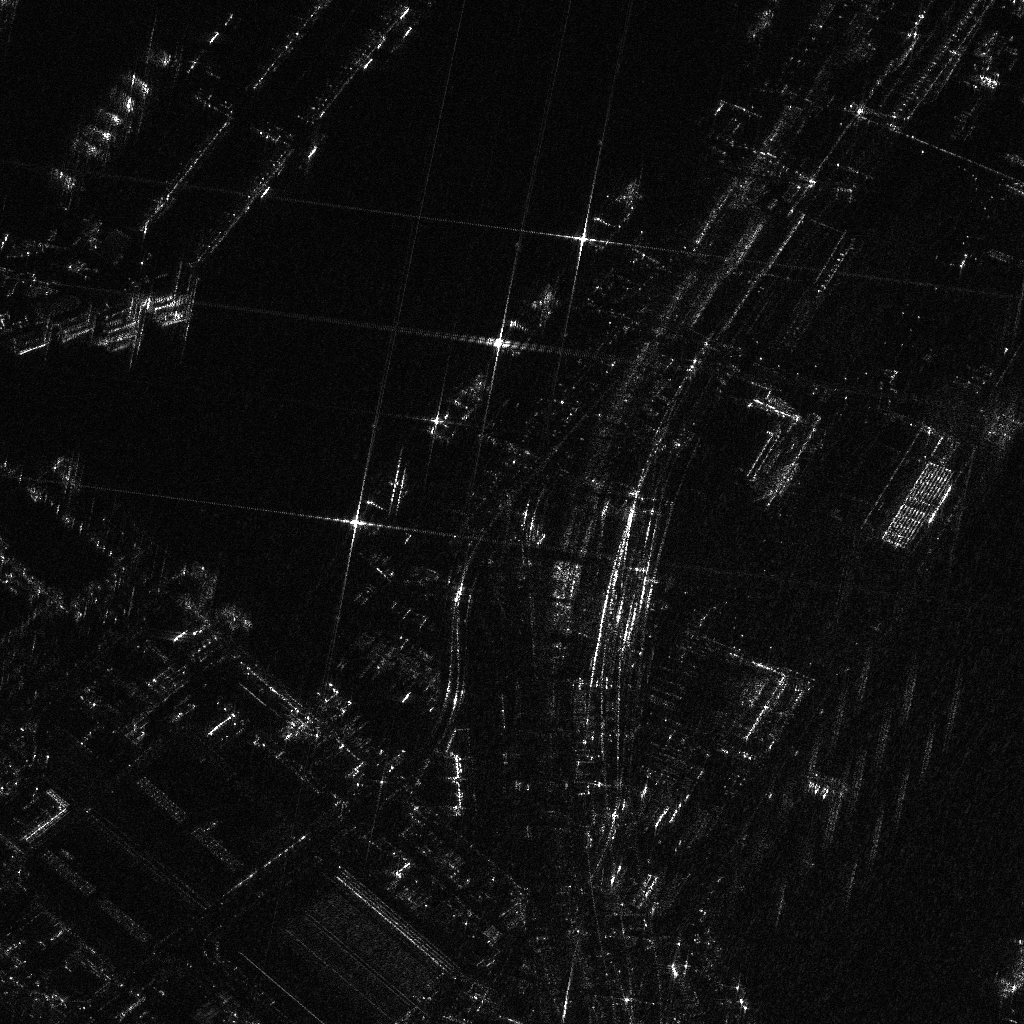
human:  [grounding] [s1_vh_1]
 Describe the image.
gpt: In the satellite image, there is  <ref>1 small container </ref> <box>[[16, 28, 16, 31, 70]]</box> located at top left,  <ref>6 small container </ref> <box>[[16, 29, 17, 32, 70], [11, 29, 12, 32, 70], [11, 30, 12, 33, 70], [11, 31, 12, 34, 70], [7, 30, 7, 33, 70], [2, 32, 3, 35, 70]]</box> located at left,  <ref>2 medium container </ref> <box>[[18, 55, 21, 56, 40], [21, 59, 24, 60, 40]]</box> located at left,  <ref>8 medium container </ref> <box>[[5, 16, 7, 17, 36], [7, 13, 9, 15, 36], [8, 12, 10, 13, 36], [9, 10, 11, 11, 36], [10, 8, 13, 10, 34], [11, 7, 14, 8, 36], [13, 4, 17, 6, 34], [10, 8, 13, 10, 35]]</box> located at top left,  <ref>1 medium container </ref> <box>[[73, 0, 75, 3, 30]]</box> located at top right,  <ref>1 medium dredger </ref> <box>[[57, 16, 61, 25, 43]]</box> located at top,  <ref>3 medium dredger </ref> <box>[[49, 26, 53, 35, 43], [42, 35, 46, 44, 43], [34, 44, 38, 53, 43]]</box> located at center.